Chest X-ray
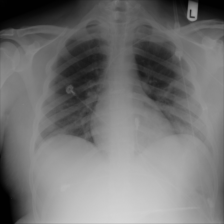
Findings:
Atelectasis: negative
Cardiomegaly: negative
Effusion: negative
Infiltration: negative
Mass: negative
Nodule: negative
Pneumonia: positive
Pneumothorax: negative
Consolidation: negative
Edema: negative
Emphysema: negative
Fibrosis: negative
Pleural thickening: negative
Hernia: negative